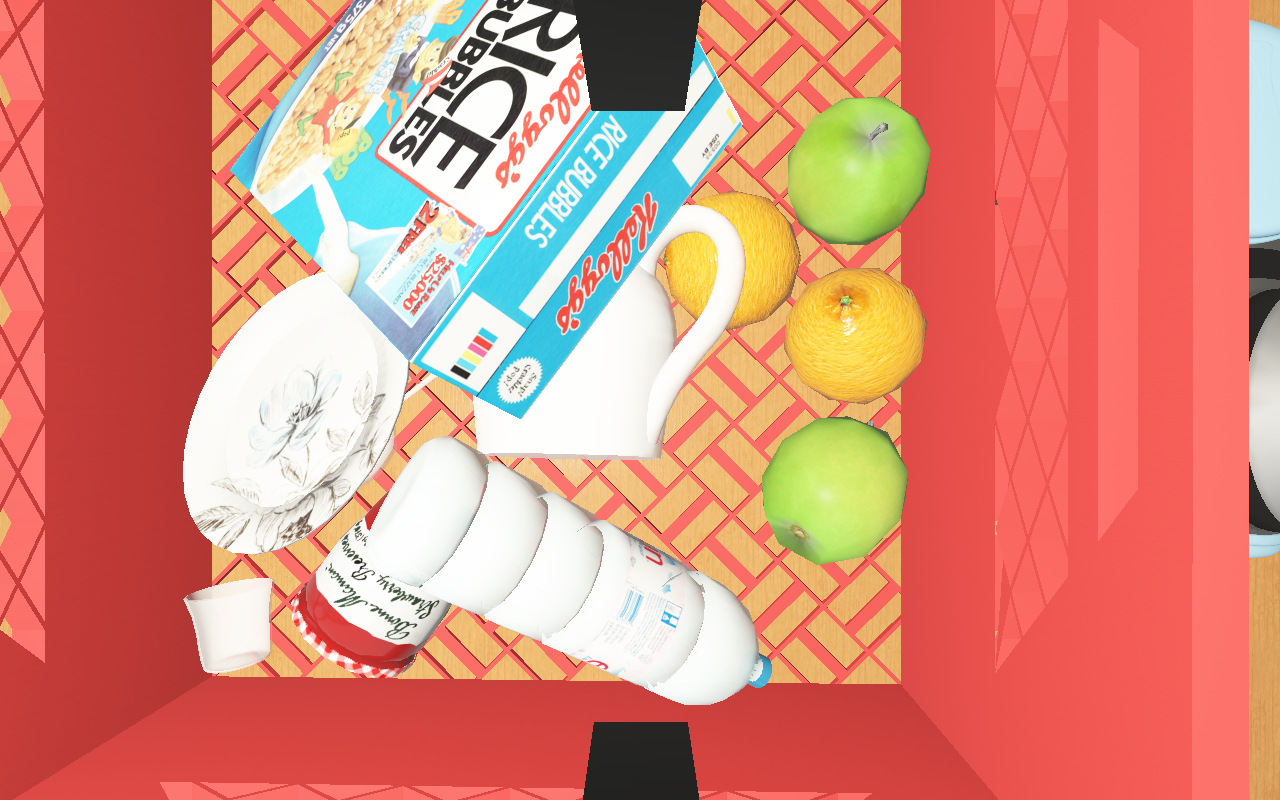
Objects in the scene:
apple
apple
orange
orange
plate
cereal box
cereal box
biscuit box